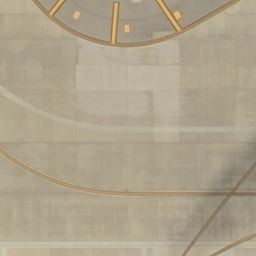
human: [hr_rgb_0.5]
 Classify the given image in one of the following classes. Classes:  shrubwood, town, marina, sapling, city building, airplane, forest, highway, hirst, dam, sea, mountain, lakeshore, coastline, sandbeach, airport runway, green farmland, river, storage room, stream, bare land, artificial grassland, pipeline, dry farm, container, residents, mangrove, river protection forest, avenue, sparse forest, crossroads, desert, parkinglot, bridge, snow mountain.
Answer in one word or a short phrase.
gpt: airport runway